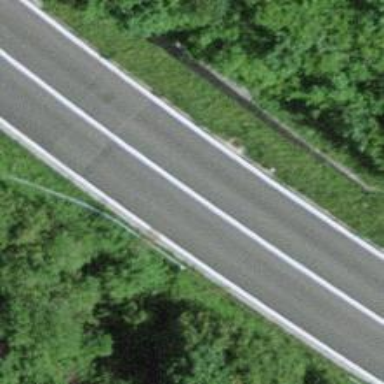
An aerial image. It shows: Asphalt motorway categorized as trunk road.